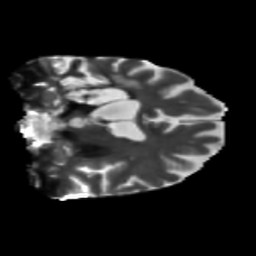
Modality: T2w
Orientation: coronal
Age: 68
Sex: female
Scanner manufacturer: siemens
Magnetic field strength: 3 T
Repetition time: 5.47 s
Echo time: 0.0854 s